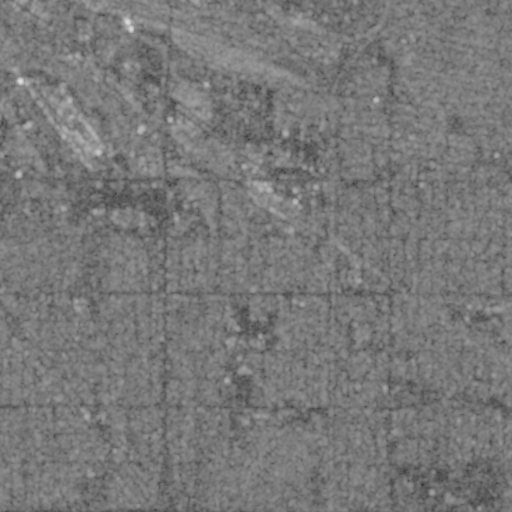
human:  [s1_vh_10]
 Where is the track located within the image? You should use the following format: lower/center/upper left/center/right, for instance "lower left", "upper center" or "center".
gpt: The track is located in the lower left of the image.
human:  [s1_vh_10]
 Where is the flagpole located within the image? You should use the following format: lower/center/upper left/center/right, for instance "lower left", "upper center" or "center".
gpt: The flagpole is located in the center right of the image.
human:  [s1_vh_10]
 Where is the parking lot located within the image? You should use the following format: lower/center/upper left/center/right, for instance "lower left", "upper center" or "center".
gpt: There is no parking lot in the image.

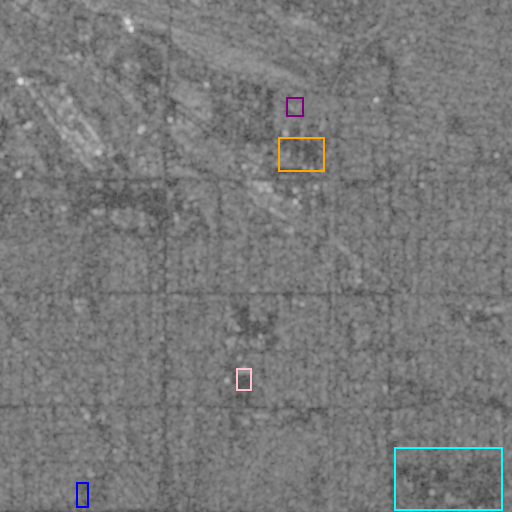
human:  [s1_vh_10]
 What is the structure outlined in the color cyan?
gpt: The structure outlined in cyan is a park.
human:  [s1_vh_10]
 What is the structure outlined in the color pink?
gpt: The structure outlined in pink is a parking lot.
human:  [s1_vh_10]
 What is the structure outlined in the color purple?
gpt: The structure outlined in purple is a power substation.
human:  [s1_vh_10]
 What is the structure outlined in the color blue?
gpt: The structure outlined in blue is a track.
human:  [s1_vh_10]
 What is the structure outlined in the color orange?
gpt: The structure outlined in orange is a building.
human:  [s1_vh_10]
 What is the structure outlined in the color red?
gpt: There is no red outline.